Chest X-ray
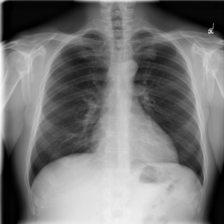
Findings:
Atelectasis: negative
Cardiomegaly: negative
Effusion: negative
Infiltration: negative
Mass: negative
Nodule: negative
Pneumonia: negative
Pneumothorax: negative
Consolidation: negative
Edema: negative
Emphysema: negative
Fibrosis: negative
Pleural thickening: negative
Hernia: negative